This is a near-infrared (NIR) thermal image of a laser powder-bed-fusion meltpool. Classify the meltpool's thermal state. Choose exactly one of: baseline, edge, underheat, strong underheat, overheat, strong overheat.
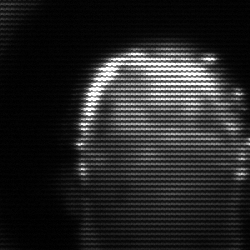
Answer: baseline